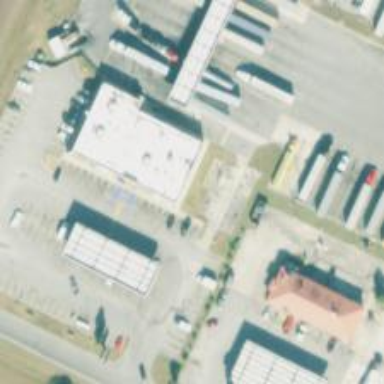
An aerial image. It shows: Convenience shop.